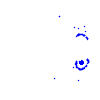
Particle: pion